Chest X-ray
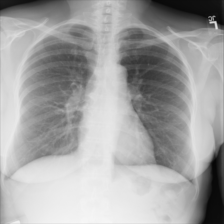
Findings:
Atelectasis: negative
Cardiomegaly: negative
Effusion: negative
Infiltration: negative
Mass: negative
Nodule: negative
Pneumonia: negative
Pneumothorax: negative
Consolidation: negative
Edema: negative
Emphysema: negative
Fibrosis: negative
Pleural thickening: negative
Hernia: negative